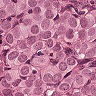
Metastatic tissue present: yes